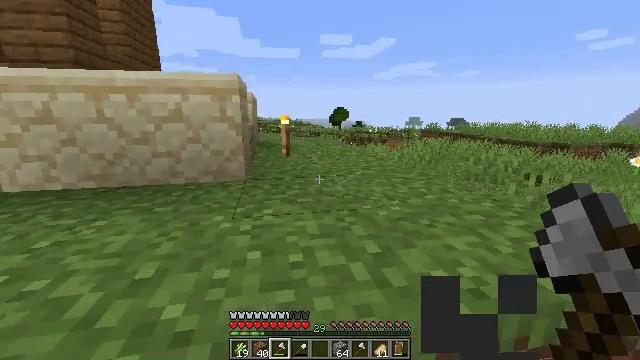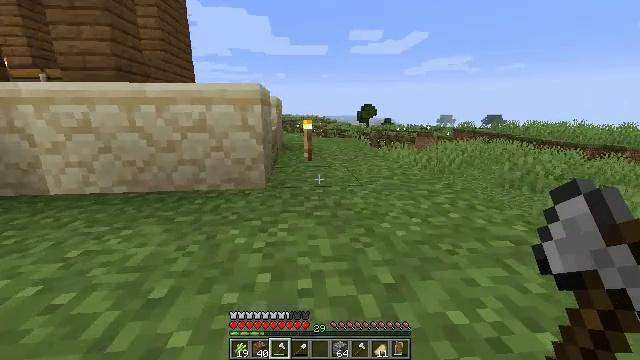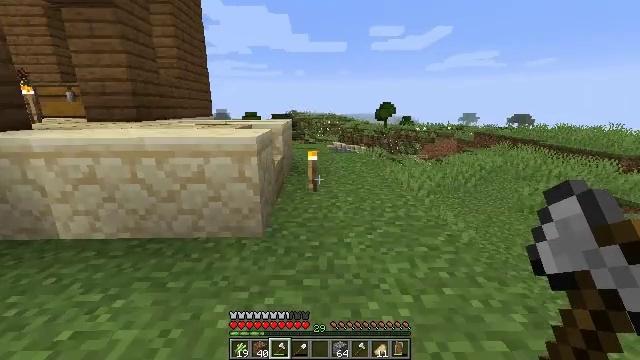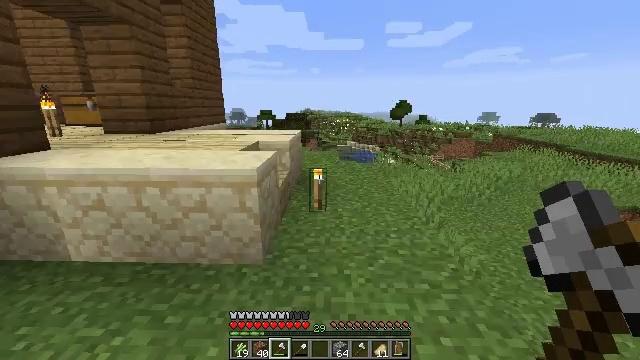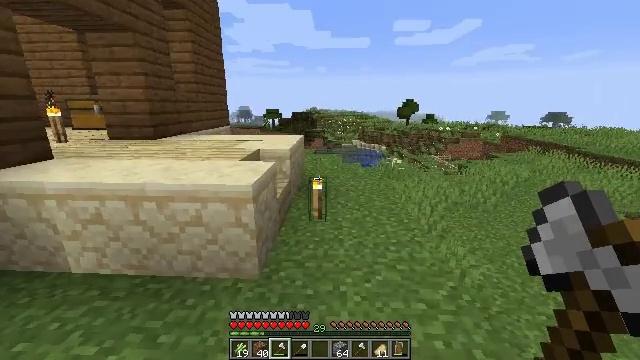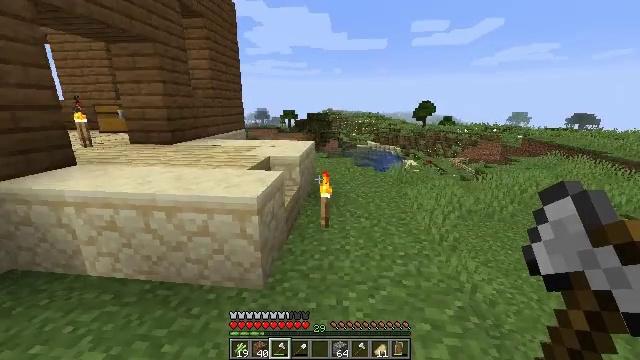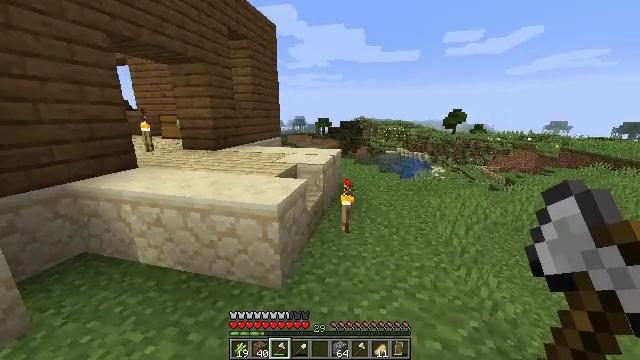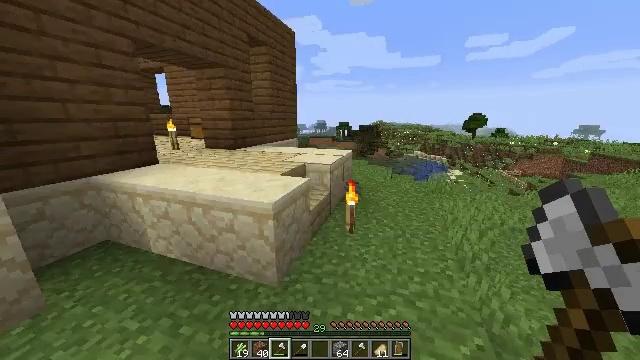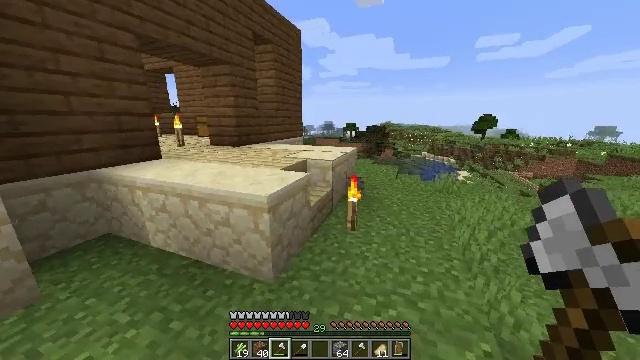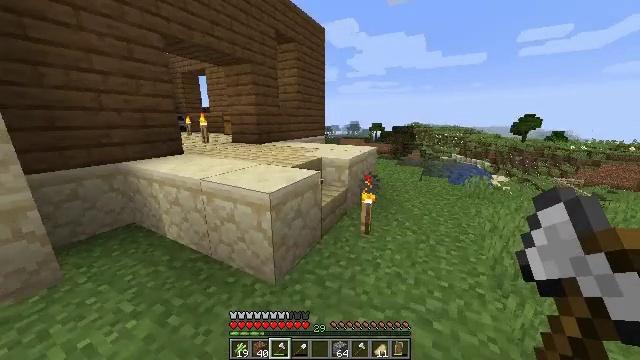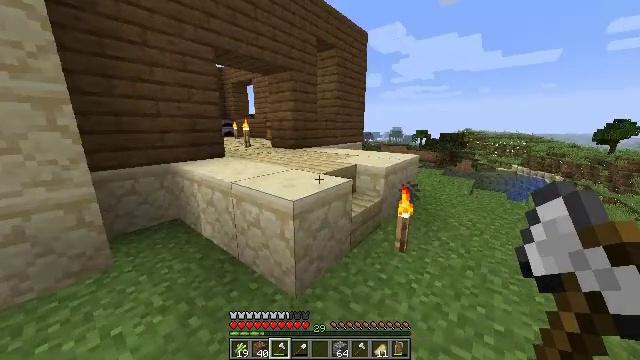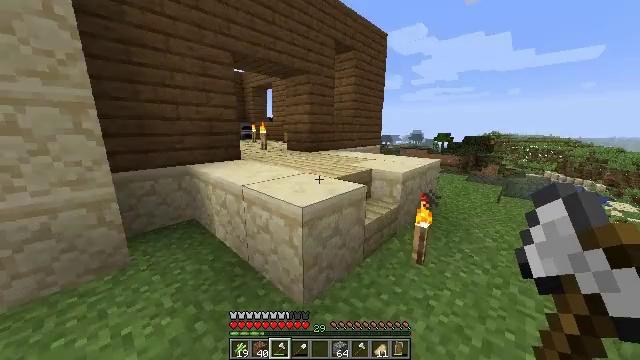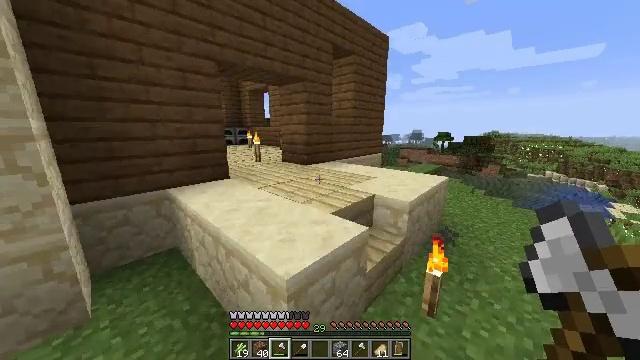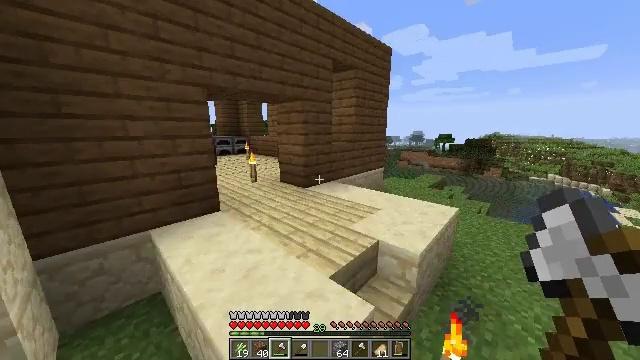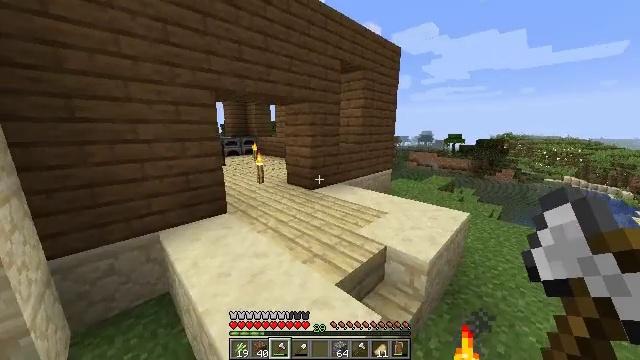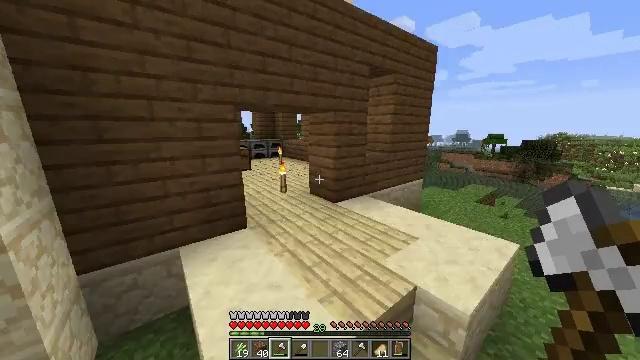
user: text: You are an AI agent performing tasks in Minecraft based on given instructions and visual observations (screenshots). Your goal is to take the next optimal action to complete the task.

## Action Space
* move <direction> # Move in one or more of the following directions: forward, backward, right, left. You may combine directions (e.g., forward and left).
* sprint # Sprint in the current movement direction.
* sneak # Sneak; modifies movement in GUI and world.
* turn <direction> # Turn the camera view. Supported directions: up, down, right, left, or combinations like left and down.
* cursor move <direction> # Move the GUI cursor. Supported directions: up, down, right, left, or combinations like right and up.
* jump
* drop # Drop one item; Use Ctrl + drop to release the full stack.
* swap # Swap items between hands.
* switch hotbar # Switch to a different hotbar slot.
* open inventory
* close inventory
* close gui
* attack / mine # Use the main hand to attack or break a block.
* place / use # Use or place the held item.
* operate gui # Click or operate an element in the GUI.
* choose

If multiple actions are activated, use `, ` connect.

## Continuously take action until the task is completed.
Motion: motion action
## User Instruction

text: Make sandstone slab on the crafting table.
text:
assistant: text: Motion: move forward and move right, turn left, jump
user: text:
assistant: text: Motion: move forward and move right, turn left, jump
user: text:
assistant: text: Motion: move forward and move right, turn left, jump
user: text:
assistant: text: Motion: move forward and move right, sprint, turn left, jump
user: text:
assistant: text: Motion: move forward and move right, sprint, turn left, jump
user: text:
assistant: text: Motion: move forward, sprint, turn left
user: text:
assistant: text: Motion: move forward, sprint, turn left
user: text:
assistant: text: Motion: move forward, sprint, turn left
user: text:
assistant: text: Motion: move forward, sprint, turn left
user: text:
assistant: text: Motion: move forward, sprint, turn left and up
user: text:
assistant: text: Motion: move forward, sprint, turn left
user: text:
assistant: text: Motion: move forward, sprint, jump
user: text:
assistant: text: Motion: move forward, sprint, jump
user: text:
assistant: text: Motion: move forward, sprint, turn left, jump
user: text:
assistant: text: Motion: move forward, sprint, turn left, jump
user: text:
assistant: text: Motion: move forward, sprint, turn left and up
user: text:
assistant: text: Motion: move forward, sprint, turn left
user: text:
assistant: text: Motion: move forward, sprint
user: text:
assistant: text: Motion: move forward, sprint
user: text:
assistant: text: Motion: move forward, sprint
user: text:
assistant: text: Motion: move forward, sprint
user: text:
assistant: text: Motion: move forward, sprint
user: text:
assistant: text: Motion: move forward, sprint
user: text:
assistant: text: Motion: move forward, sprint, turn left and down
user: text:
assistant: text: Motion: move forward, sprint, turn left
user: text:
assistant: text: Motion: move forward, sprint
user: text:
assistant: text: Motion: move forward, sprint
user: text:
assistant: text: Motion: move forward, sprint
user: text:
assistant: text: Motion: move forward, sprint
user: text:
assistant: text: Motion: move forward, sprint